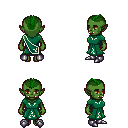
a pixel art fantasy rpg character, female body template, orc, green skin, sash dress, red pants, green short mohawk hairstyle, metal boots, four views (front, back, left, right), 2x2 character sprite sheet, small pixel art, hard edges, no anti-aliasing